Question: Solution is in last comment, but just in case if anyone is looking for workaround I summarized it here: <URL>
---
I managed to build <URL> doesn't accept PDF for input as expected. It accepts only PostScript. To avoid writing huge temp files I thought to make a pipeline, and here is example:
'''
set args=-sstdout=nul -dSAFER -dNOPAUSE -dBATCH
gs %args% -sDEVICE=pswrite -sOutputFile=- test.pdf |^
gsdjvu %args% -sDEVICE=djvusep -sOutputFile=- - |^
csepdjvu - test.djvu
'''
Which results in error:
'''
*** csepdjvu: corrupted input file (lost RLE sync.)
*** (..\..\.. ools\csepdjvu.cpp:647)
Internal error at ./base/gdevdjvu.c:2831
'''
If I output the result of 'gsdjvu' to a file instead pipe, then there is no error:
'''
gs %args% -sDEVICE=pswrite -sOutputFile=- test.pdf |^
gsdjvu %args% -sDEVICE=djvusep -sOutputFile=test.sep -
csepdjvu test.sep test.djvu
'''
Now if I compare file output from 'gsdjvu' (test.sep) and pipe output from same (test2.sep):
'''
gs %args% -sDEVICE=pswrite -sOutputFile=- test.pdf |^
gsdjvu %args% -sDEVICE=djvusep -sOutputFile=- - > test2.sep
'''
I get this diff:

which after trivial analyses reveals that '0A' is represented in piped output as '0D0A', or "line endings" are changed from Unix LF to Windows CRLF.
Why can this be, and is there a way to remedy it?
Or maybe it is a bug?
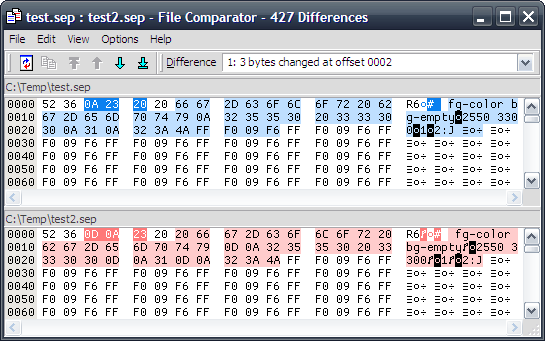
Answer: I'm not sure how DjVuLibre can fail to accept PDF as an input, since as far as I know it is a Ghostscript device. Do you have some documentation that says this can't be done ? If so, I would complain to the maintainers, I can't see any reason for this.
Since this works with file output, the logical answer is that there is some newline translation going on.
Some quick googling reveals that there is a lot of discussion about this, but I can't see anything which precisely matches your experience. You should probably tag this for MingW or more sensibly take it to a MingW support forum.
Or just stop piping the I/O around.